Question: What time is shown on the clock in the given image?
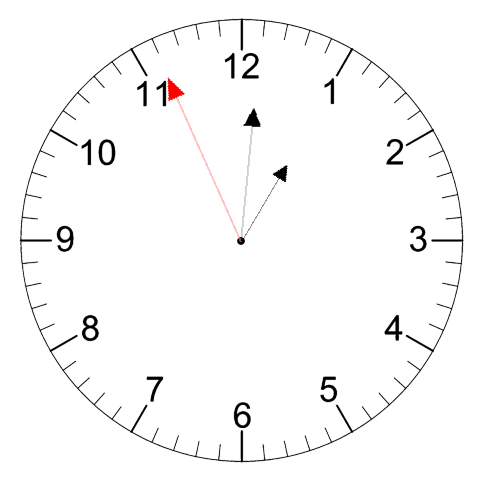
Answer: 01:00:56